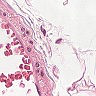
Metastatic tissue present: no